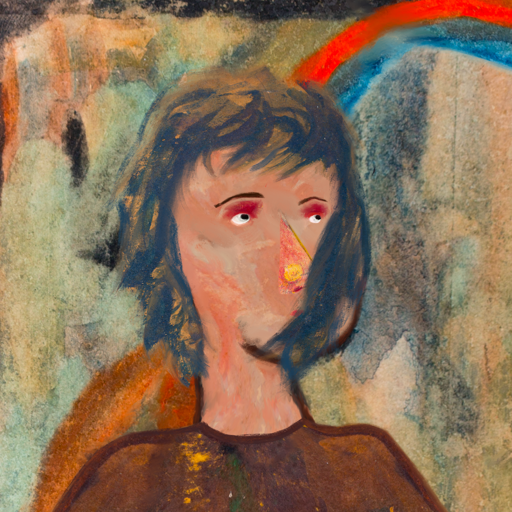
Background: Childish, Head And Neck Side: Roy_Bahadur, Face Side: Irani, Bust: Comrade, Hair Side: In_The_Sun, Head Accessory: Blank, Second Necklace: Blank, Necklace: Blank, Baby: Blank